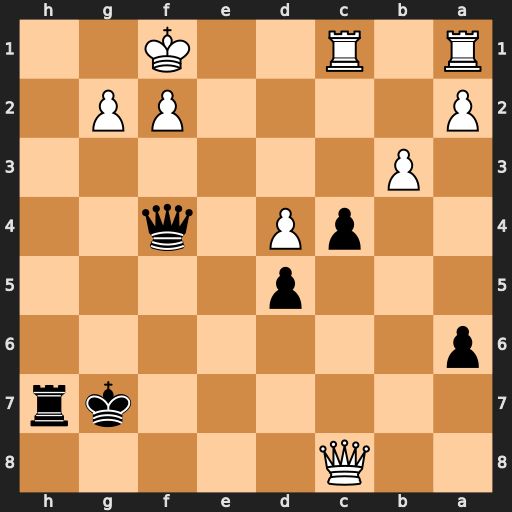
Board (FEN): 2Q5/6kr/p7/3p4/2pP1q2/1P6/P4PP1/R1R2K2
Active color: b
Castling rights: -
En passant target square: -
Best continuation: Rh1+ Ke2 Qe4+ Kd2 Qd3#